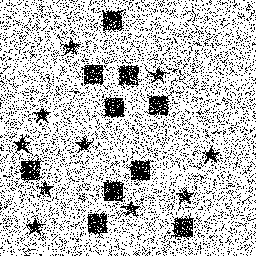
Squares: 10
Triangles: 0
Stars: 10
Total shapes: 20